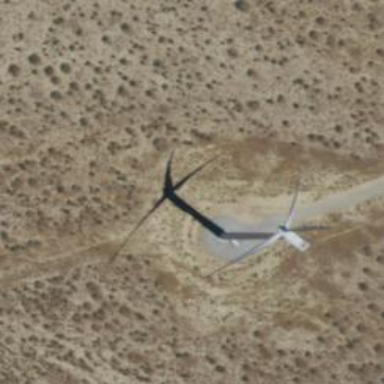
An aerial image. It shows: Wind power generator with horizontal axis wind turbine manufactured by Vestas.